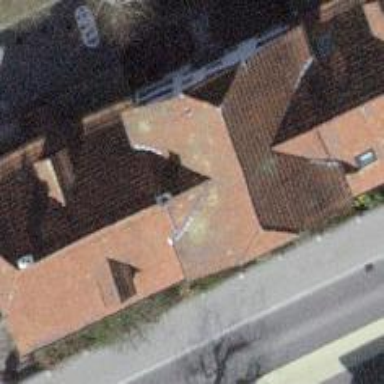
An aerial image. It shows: Residential building.